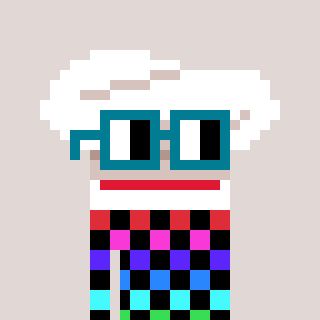
a pixel art character with square dark green glasses, a chef hat-shaped head and a orange-colored body on a warm background